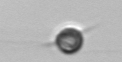
Label: Acanthoica_quattrospina